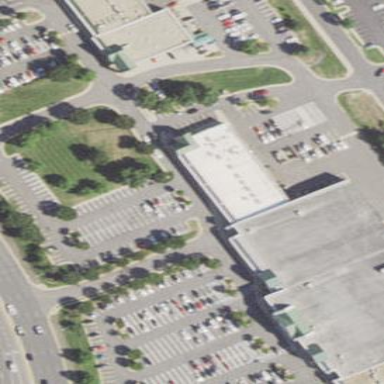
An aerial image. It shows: Retail building.